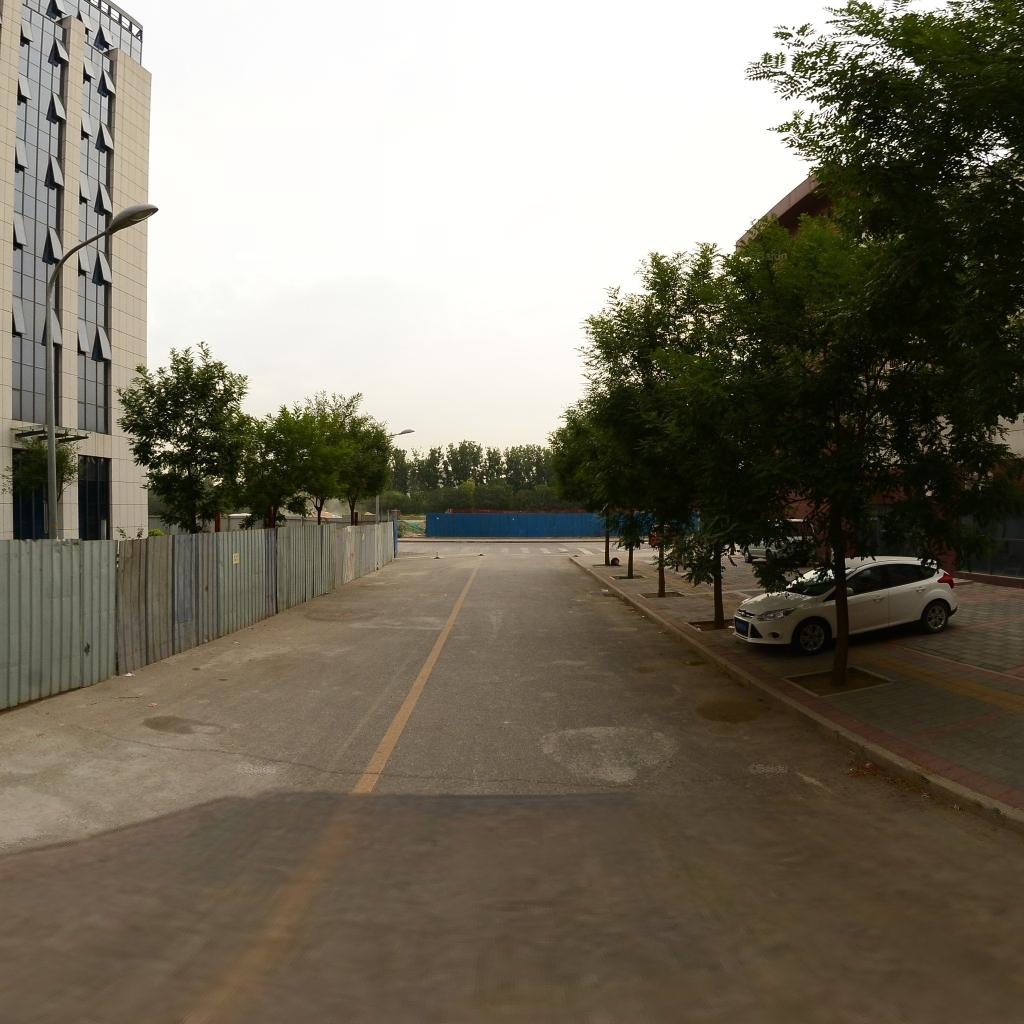
Region: Haidian
Road damage annotations: transverse crack